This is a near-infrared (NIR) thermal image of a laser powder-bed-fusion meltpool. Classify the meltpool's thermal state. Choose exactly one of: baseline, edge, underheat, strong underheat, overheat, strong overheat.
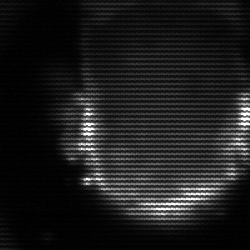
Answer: baseline